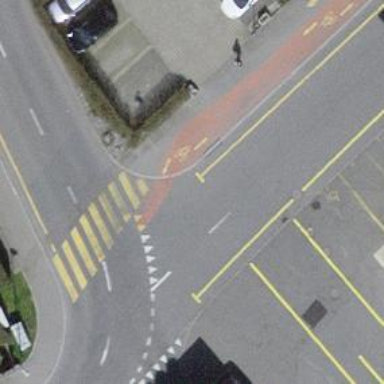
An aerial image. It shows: Kerb barrier.